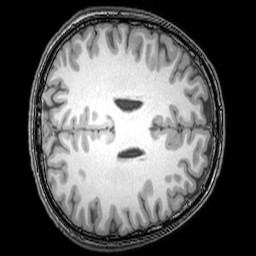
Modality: T1w
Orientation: axial
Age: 21
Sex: male
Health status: healthy
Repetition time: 0.081 s
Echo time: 0.037 s